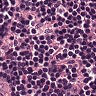
Metastatic tissue present: no